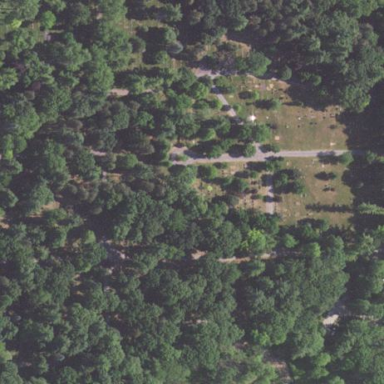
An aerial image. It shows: Cemetery.